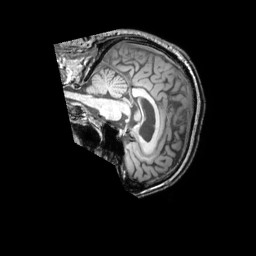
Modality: T1w
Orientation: sagittal
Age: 66
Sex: male
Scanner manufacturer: philips
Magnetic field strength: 3 T
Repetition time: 0.0099 s
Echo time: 0.004603 s